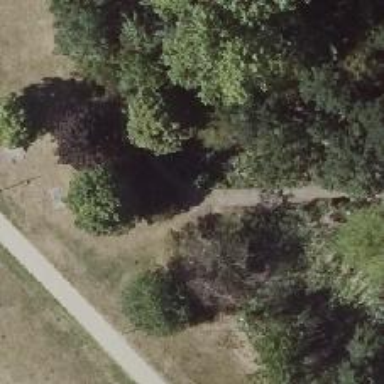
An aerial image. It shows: Footway.